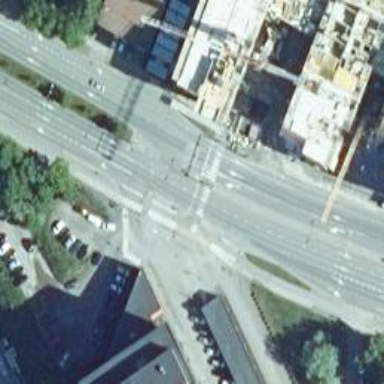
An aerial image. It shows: Marked footway crossing with asphalt surface and crossing island.